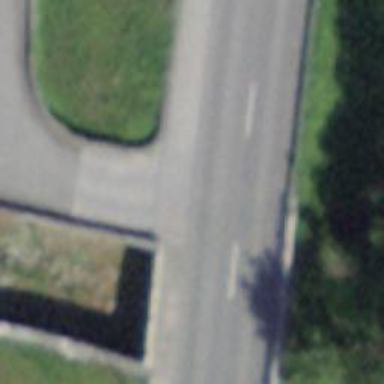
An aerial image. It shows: Secondary road crossing bridge with asphalt surface.